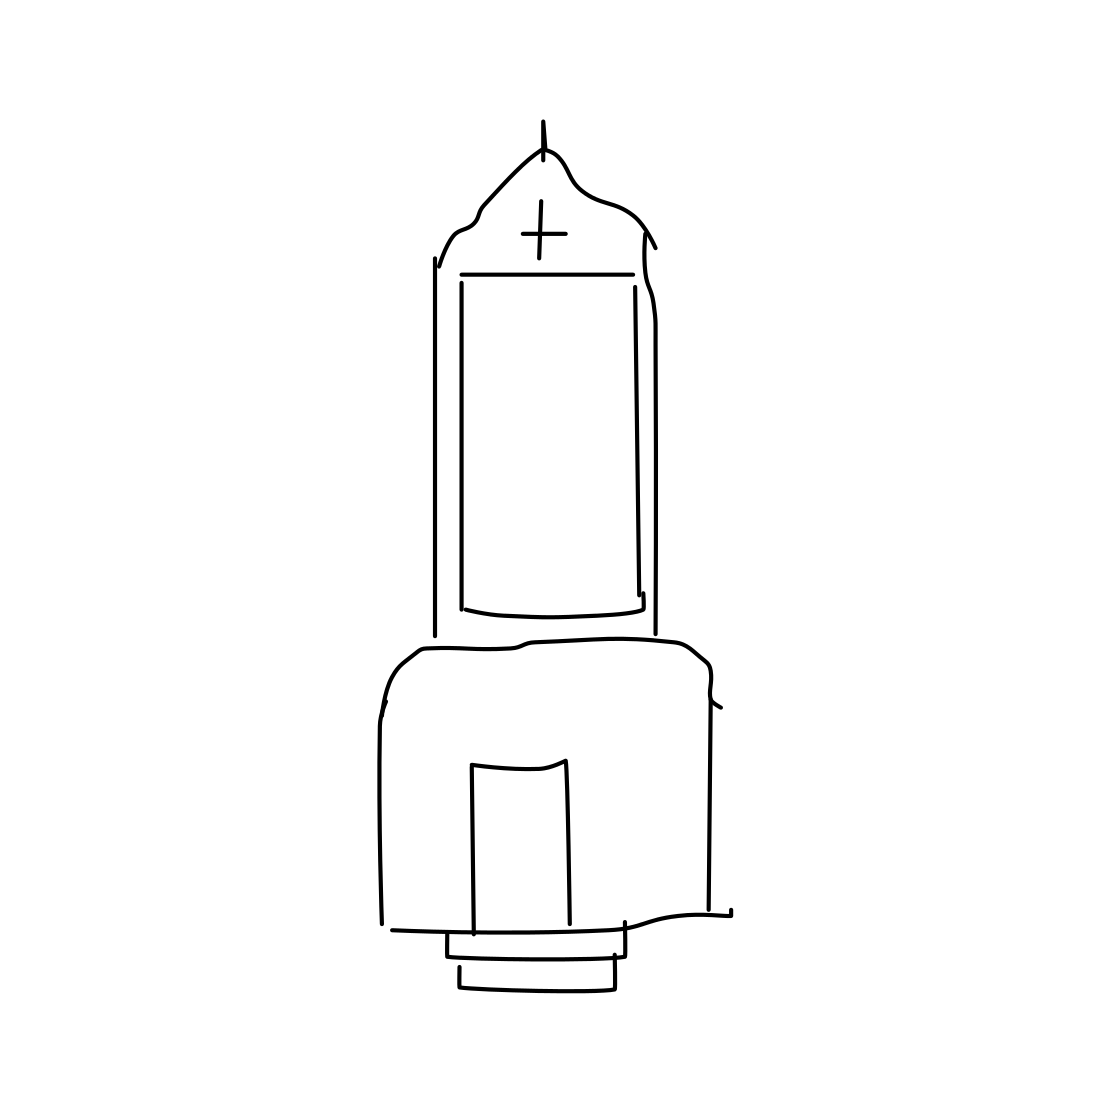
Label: church